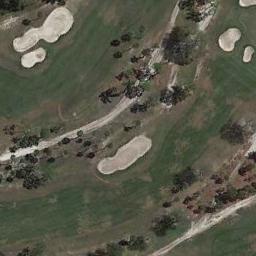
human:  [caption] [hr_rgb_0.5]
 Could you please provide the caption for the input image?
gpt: There are a few bunkers and a few paths on the large green lawn on the golf course and many trees .

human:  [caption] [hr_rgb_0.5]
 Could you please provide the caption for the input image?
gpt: At the intersection of the three paths, There are two bunkers .

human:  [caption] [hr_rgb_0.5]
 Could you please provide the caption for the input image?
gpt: Many trees are near the golf course .

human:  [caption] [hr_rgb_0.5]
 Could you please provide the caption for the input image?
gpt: The golf course has some fairways, Roads, Barrier trees and sandpits .

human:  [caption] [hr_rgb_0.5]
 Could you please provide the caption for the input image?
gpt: There are some bunkers and trees on the golf course .